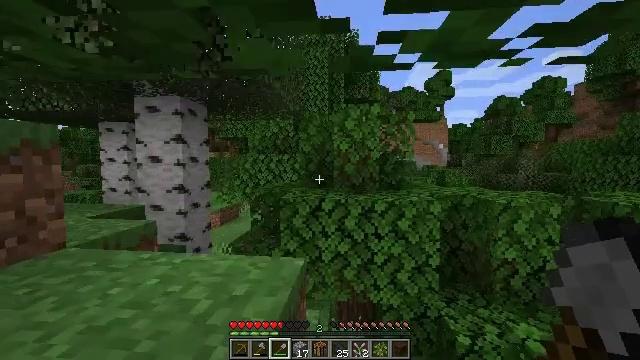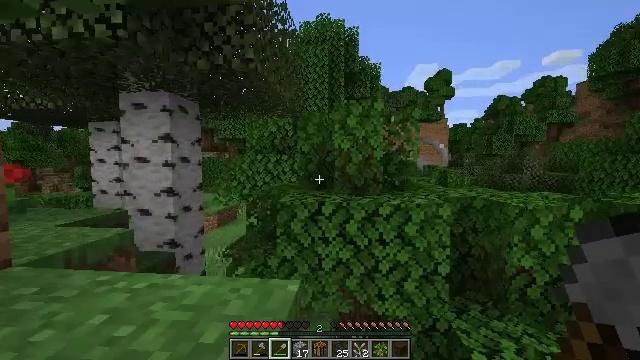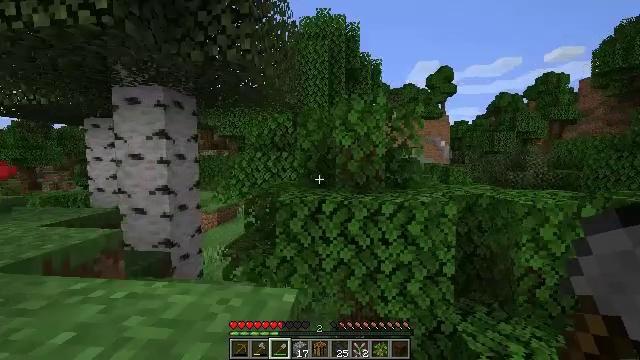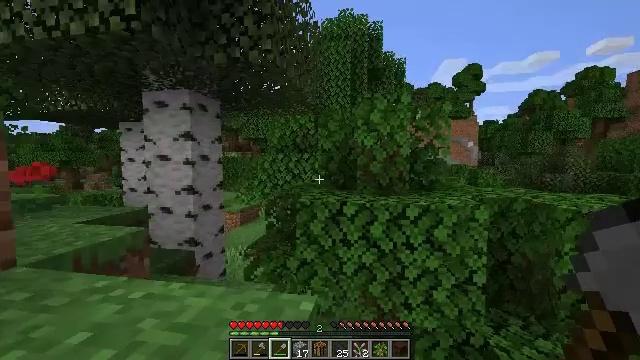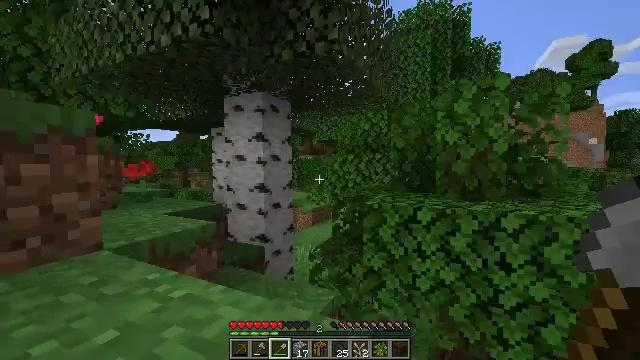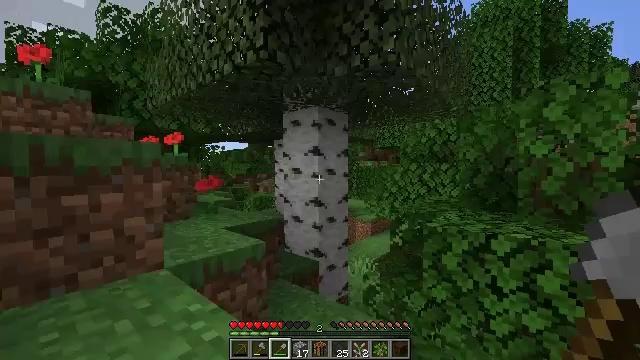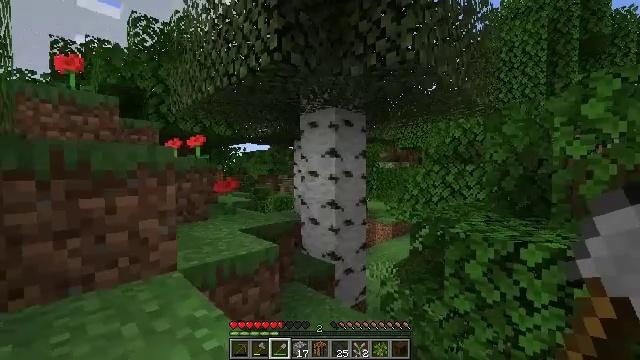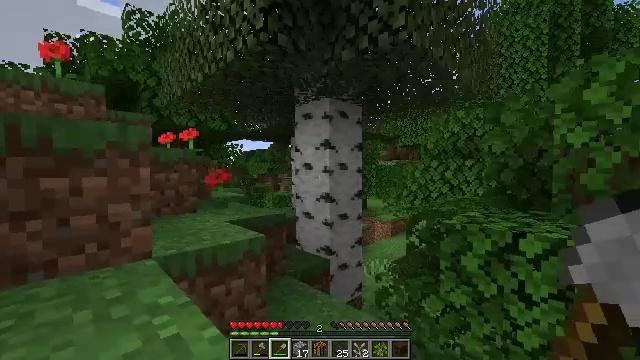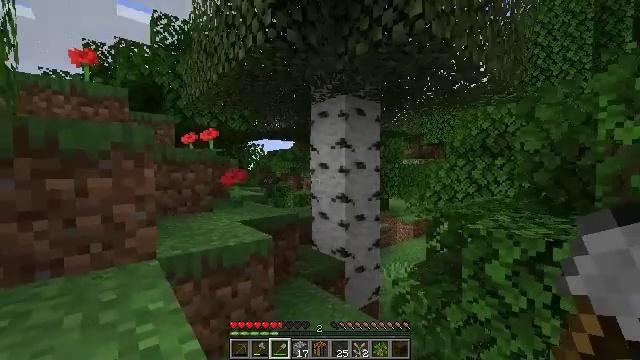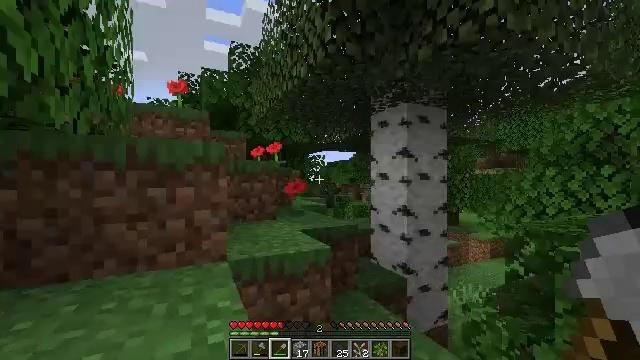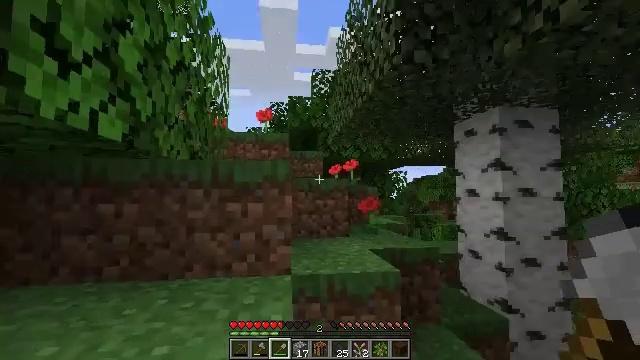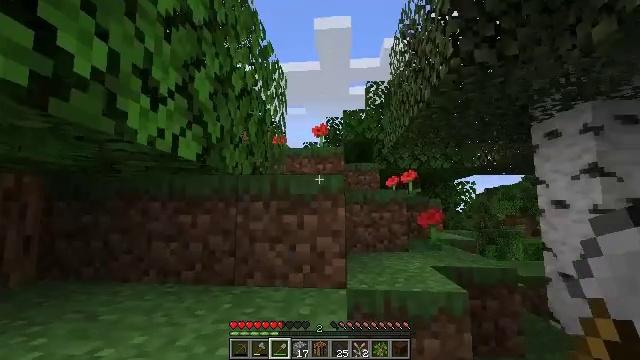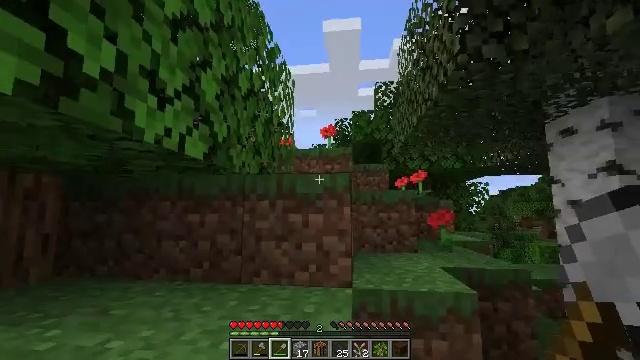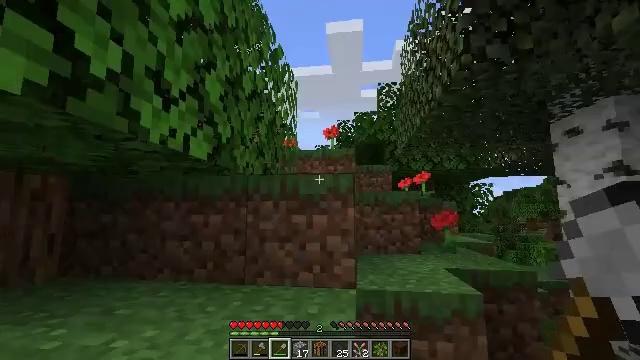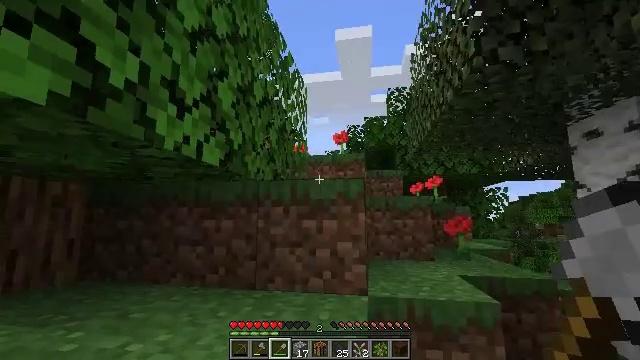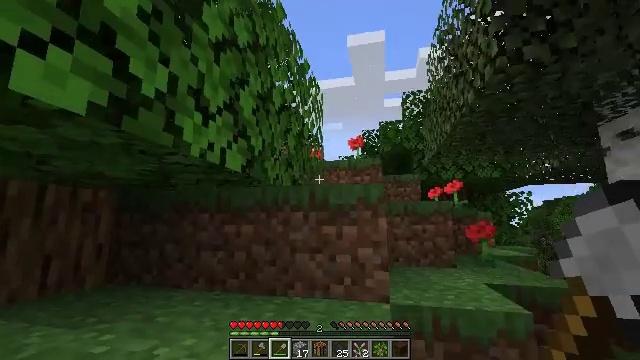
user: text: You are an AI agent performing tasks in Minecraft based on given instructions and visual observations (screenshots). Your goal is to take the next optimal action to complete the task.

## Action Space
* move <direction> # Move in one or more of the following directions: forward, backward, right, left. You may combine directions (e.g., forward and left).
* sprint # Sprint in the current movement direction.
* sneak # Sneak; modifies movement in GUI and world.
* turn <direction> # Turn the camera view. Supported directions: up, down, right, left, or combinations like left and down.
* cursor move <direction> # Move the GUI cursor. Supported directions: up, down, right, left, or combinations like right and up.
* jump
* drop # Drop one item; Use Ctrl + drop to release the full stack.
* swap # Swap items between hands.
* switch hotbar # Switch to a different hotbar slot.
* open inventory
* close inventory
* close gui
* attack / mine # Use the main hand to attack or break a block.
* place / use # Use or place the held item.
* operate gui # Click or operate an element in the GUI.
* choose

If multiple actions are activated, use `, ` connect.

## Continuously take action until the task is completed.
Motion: motion action
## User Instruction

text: Harvest seagrass from the waterbed.
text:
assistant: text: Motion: move forward
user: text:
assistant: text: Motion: move forward
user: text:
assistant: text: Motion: move forward, turn left
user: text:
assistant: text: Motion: move forward, turn left
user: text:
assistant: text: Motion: move forward, turn left and up, jump
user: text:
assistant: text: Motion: move forward, turn left, jump
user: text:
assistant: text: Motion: move forward, jump
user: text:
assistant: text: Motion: move forward, turn left, jump
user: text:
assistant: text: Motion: move forward, turn left and up, jump
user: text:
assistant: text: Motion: move forward, turn left and up, jump
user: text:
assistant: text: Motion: move forward, turn left and up
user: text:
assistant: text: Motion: move forward, turn left
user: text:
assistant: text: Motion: move forward
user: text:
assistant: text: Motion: move forward, turn left and up
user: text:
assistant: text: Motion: move forward, turn left and up
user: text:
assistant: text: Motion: move forward, turn left and up
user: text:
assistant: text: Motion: move forward, jump
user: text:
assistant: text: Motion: move forward, jump
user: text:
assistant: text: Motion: move forward, jump
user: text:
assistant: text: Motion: move forward, jump
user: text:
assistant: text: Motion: move forward
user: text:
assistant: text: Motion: move forward
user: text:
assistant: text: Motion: move forward, turn right
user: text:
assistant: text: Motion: move forward, turn right
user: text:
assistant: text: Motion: move forward, turn right
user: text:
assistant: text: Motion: move forward, turn right
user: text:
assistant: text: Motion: move forward, turn right and down
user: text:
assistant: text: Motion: move forward, turn right and down
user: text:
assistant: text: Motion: move forward, turn right and down
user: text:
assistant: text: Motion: move forward, turn right and down